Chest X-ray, PA view. Patient: 51 years old, sex M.
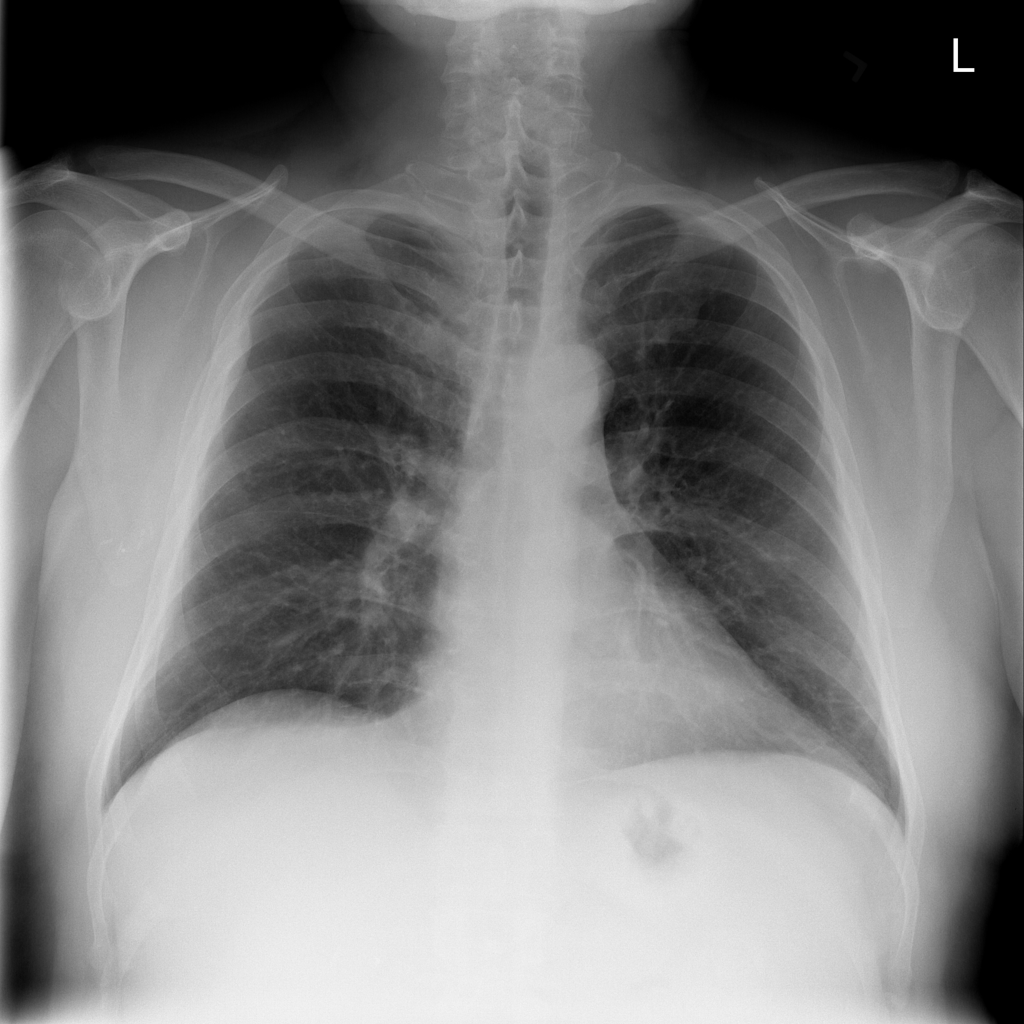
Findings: Mass, Pleural_Thickening